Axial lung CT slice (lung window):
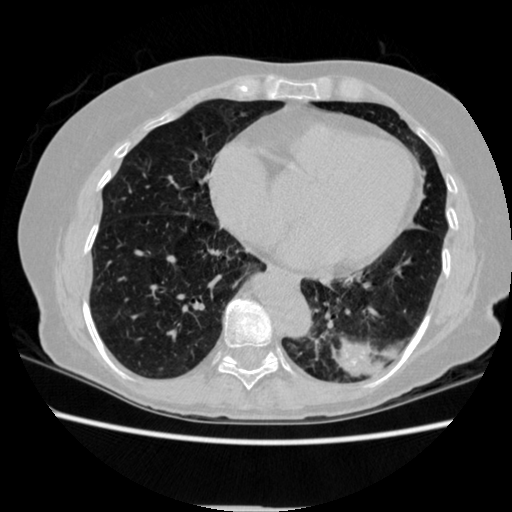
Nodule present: yes
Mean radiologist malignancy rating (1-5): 4